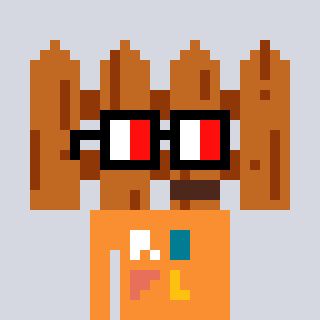
a pixel art character with square glasses with black frames and red eyes, a fence-shaped head and a orange-colored body on a cool background